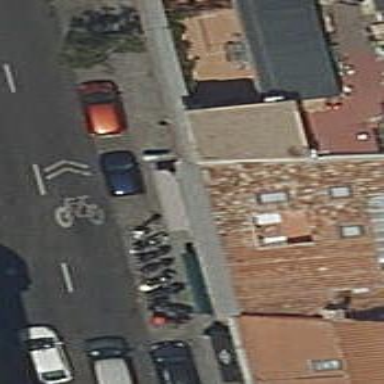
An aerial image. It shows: Motorcycle parking area.